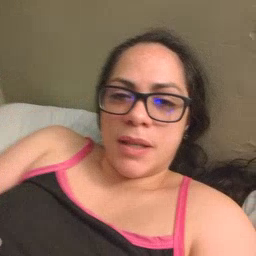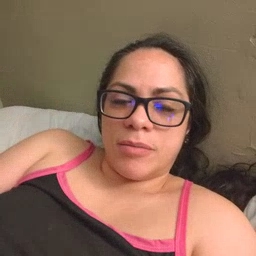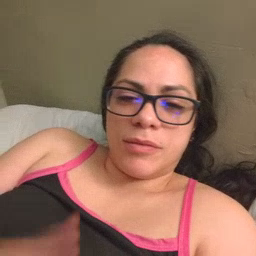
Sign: empty